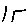
Label: line